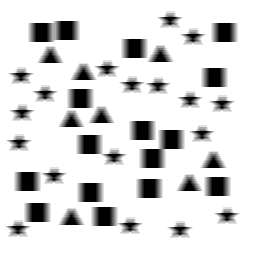
Squares: 16
Triangles: 8
Stars: 18
Total shapes: 42